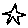
Label: star